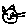
Label: cat